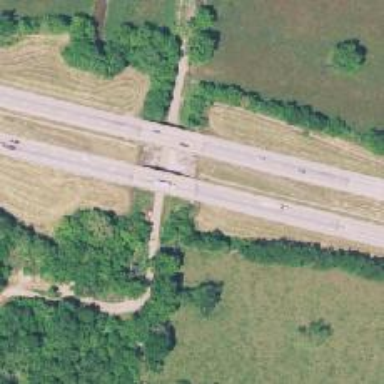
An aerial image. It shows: Motorway bridge.